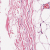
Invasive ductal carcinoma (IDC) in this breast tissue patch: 0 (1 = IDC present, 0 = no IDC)